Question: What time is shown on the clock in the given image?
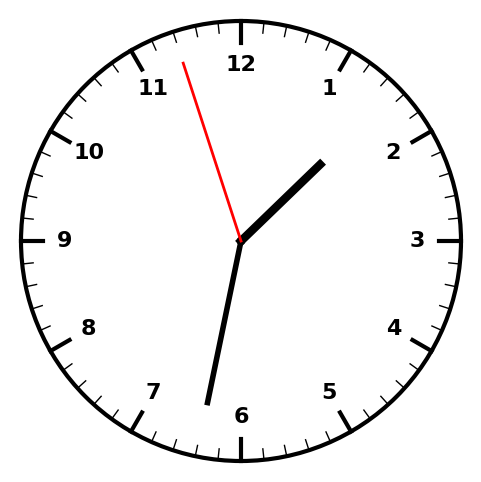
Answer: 01:31:57